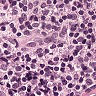
Metastatic tissue present: no